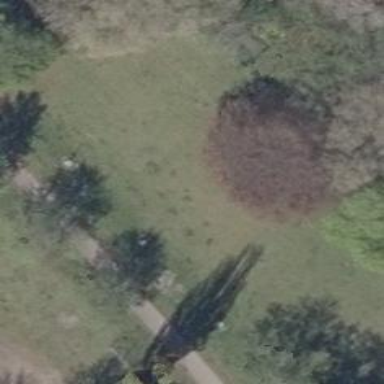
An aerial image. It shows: Deciduous broadleaved tree in park.